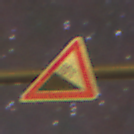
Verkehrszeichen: Gefaelle10
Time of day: Night
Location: Outdoor (Suburban)
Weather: Clear
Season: NotSpecified
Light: Artificial